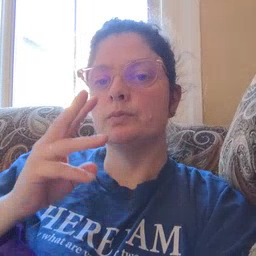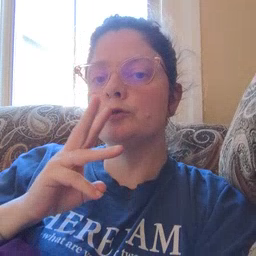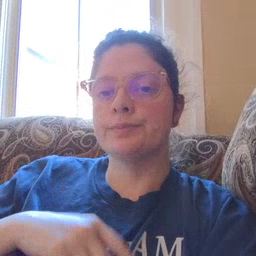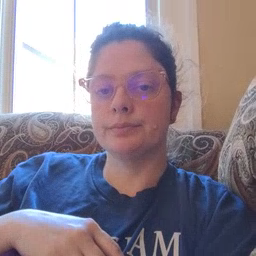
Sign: water